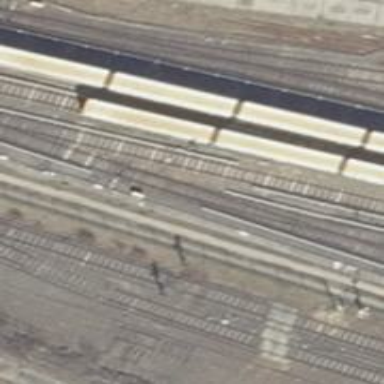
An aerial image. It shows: Electrified rail in service yard.